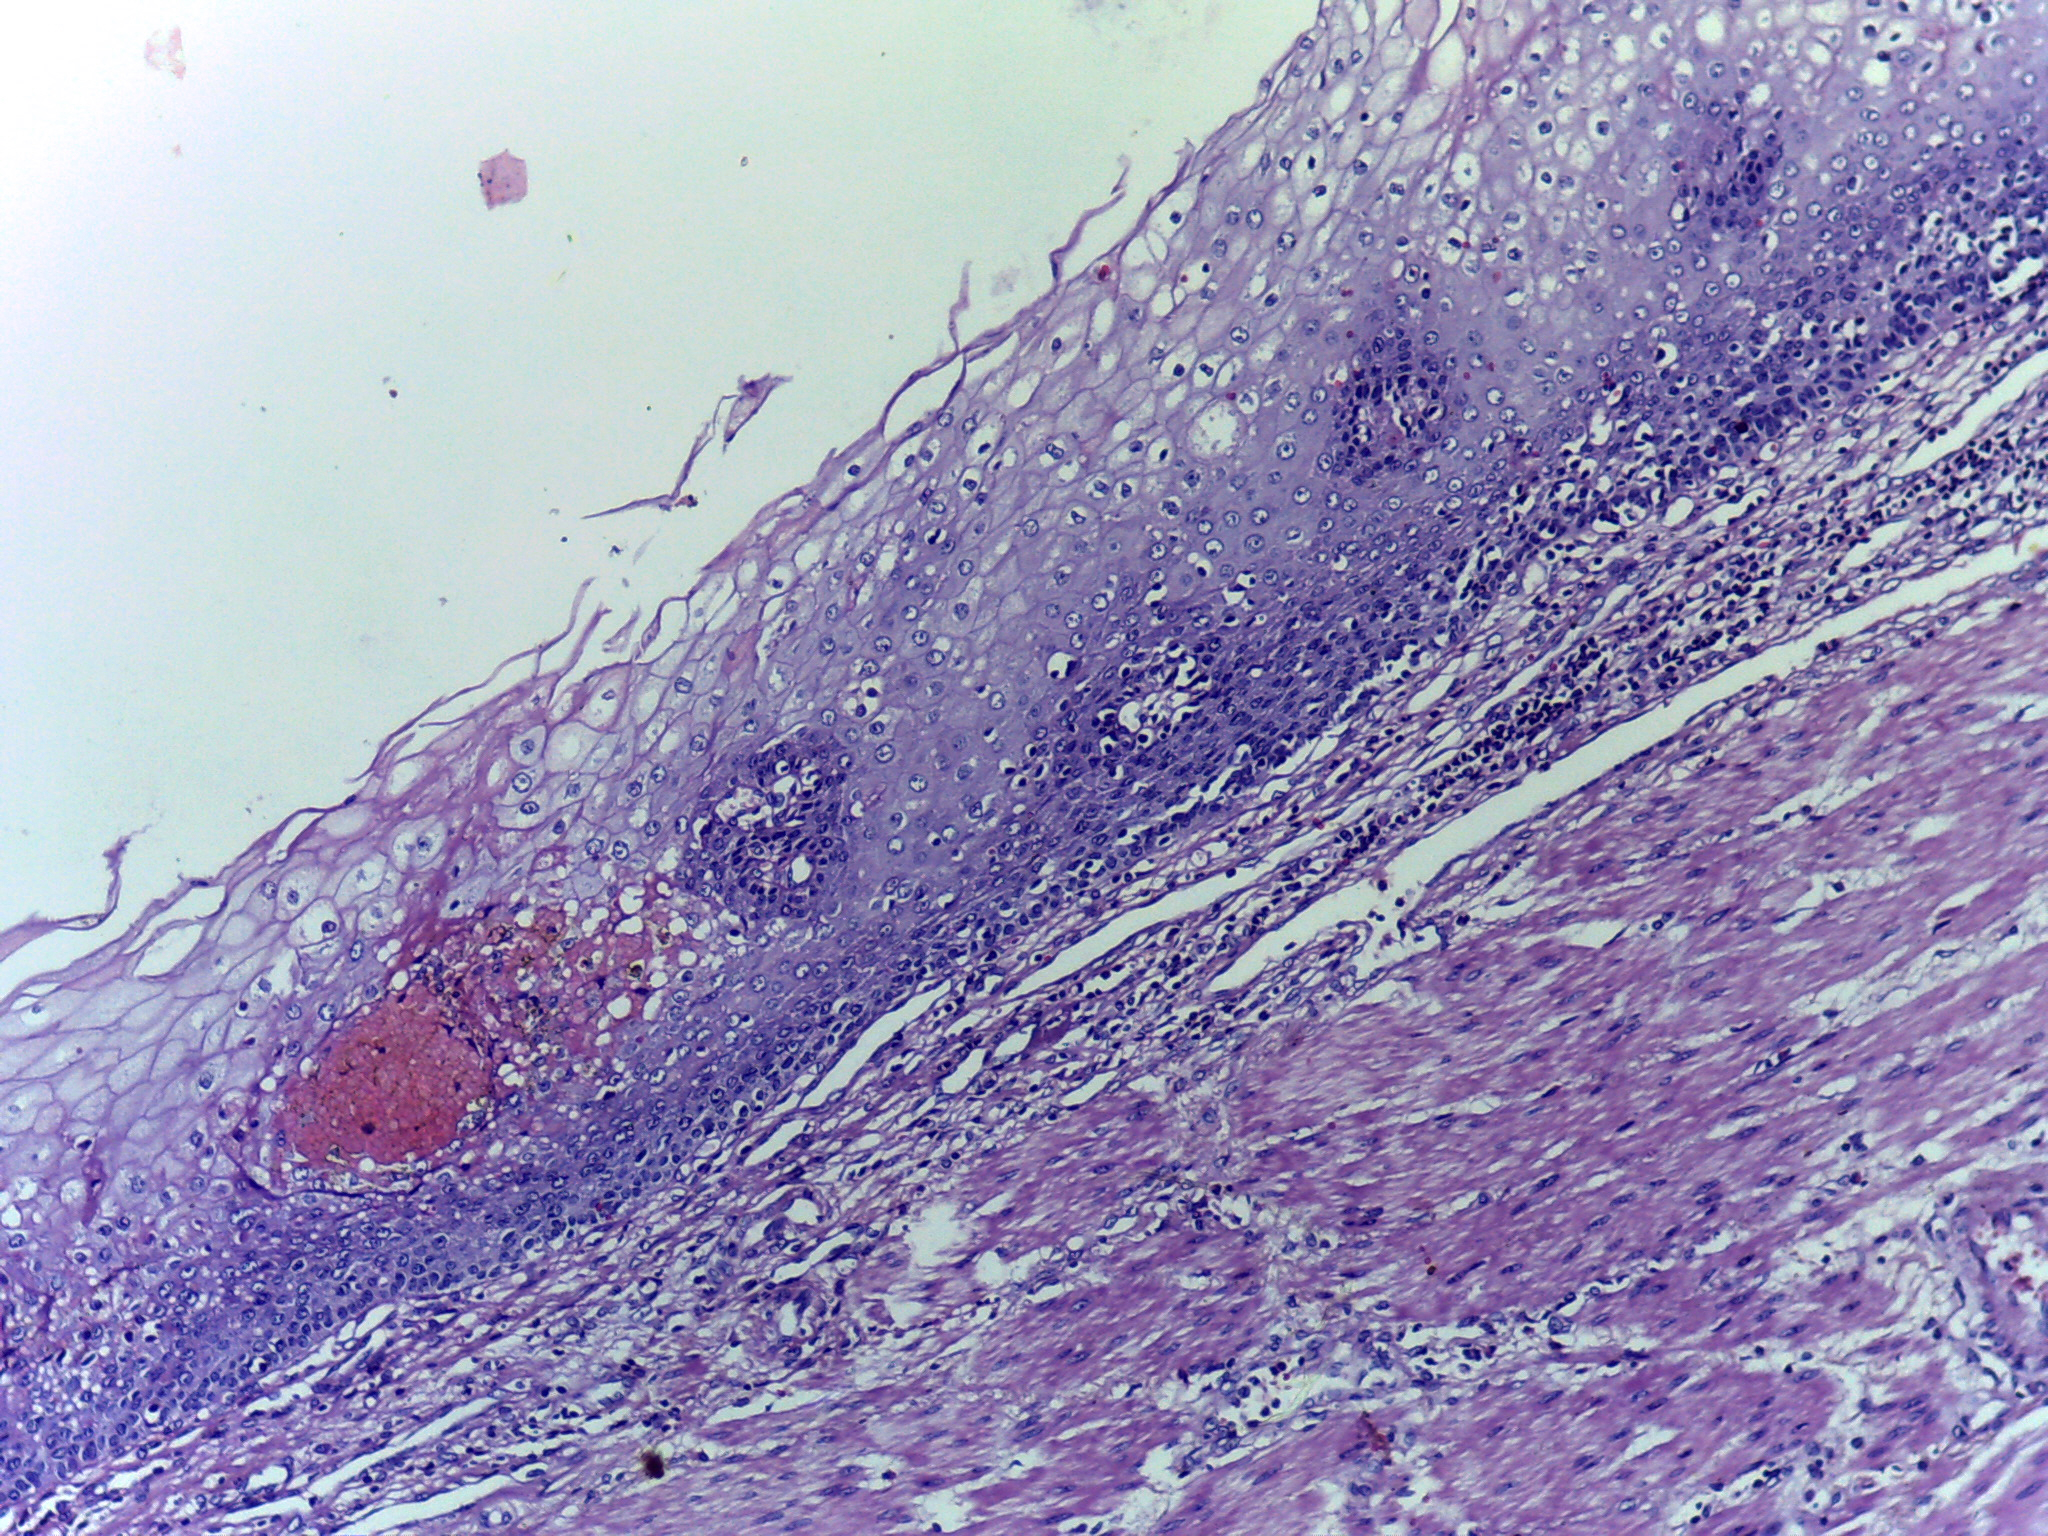
Diagnosis: Normal